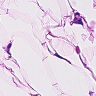
Metastatic tissue present: no